Question: I'm trying to process the following with an JSON Input step:
'''
{"address":[
{"AddressId":"1_1","Street":"A Street"},
{"AddressId":"1_101","Street":"Another Street"},
{"AddressId":"1_102","Street":"One more street", "Locality":"Buenos Aires"},
{"AddressId":"1_102","Locality":"New York"}
]}
'''
However this seems not to be possible:
'''
Json Input.0 - ERROR (version 4.2.1-stable, build 15952 from 2011-10-25 15.27.10 by buildguy) :
The data structure is not the same inside the resource!
We found 1 values for json path [$..Locality], which is different that the number retourned for path [$..Street] (3509 values).
We MUST have the same number of values for all paths.
'''
The step provides flag but it only works if all the rows misses the same path. In that case that step acts as as expected an fills the missing values with null.
This limits the power of this step to read uneven data, which was really one of my priorities.
My step Fields are defined as follows:

Am I missing something? Is this the correct behavior?
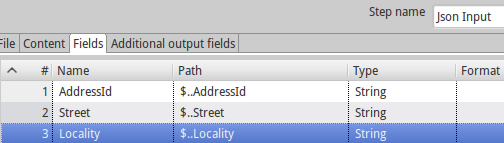
Answer: What I have done is use JSON Input using $.address[*] to read to a jsonRow field the full map of each element p.e:
'''
{"address":[
{"AddressId":"1_1","Street":"A Street"},
{"AddressId":"1_101","Street":"Another Street"},
{"AddressId":"1_102","Street":"One more street", "Locality":"Buenos Aires"},
{"AddressId":"1_102","Locality":"New York"}
]}
'''
This results in 4 jsonRows one for each element, p.e. 'jsonRow = {"AddressId":"1_101","Street":"Another Street"}'. Then using a Javascript step I map my values using this:
'''
var AddressId = getFromMap('AddressId', jsonRow);
var Street = getFromMap('Street', jsonRow);
var Locality = getFromMap('Locality', jsonRow);
'''
In a second script tab I inserted minified JSON parse code from <URL> and the getFromMap function:
'''
function getFromMap(key,jsonRow){
try{
var map = JSON.parse(jsonRow);
}
catch(e){
var message = "Unparsable JSON: "+jsonRow+" Desc: "+e.message;
var nr_errors = 1;
var field = "jsonRow";
var errcode = "JSON_PARSE";
_step_.putError(getInputRowMeta(), row, nr_errors, message, field, errcode);
trans_Status = SKIP_TRANSFORMATION;
return null;
}
if(map[key] == undefined){
return null;
}
trans_Status = CONTINUE_TRANSFORMATION;
return map[key]
}
'''